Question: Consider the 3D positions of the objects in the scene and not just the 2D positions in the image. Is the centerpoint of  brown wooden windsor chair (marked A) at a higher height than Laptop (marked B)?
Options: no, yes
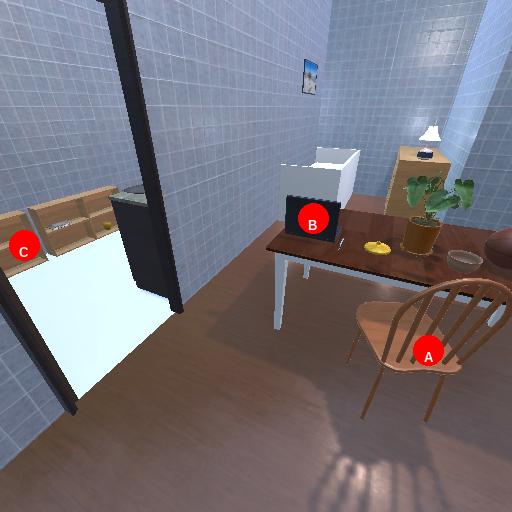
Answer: no